Question: So what I have is a full HTML / CSS site that I did not design, I've just inherited it. The issue that I'm facing at the moment is that on one page in particular, when viewed on a phone / tablet, almost becomes too sensitive. What I mean by that is that it actually becomes very difficult to scroll around on the page due to the fact that there are many little "tiles" that are all wired to up for '.click()' listeners, which are being triggered by scrolling on the phones / tablets.
I am really looking for best practices or any ideas anyone might have as how to best handle this. After scouring google, I have been unsuccesful in finding anything of value to me.
A few ideas I had, but have yet to implement are to
- 'click()'- 'click()'
Anyways, here is a sample of the HTML and a screenshot of what the final product looks like when output to a browser
-- There are many of these little '<a>' blocks in succession that stack with the responsive css
'''
<a href="#" class="brand MerchantTile" data-merchantid="2">
<span class="image-holder">
<img src="../images/Macys.png" />
</span>
<p>Shop and earn with</p>
<p>Macys</p>
</a>
'''

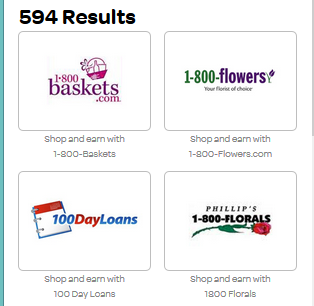
Answer: Start here: <URL> to try migrating the on click events to on touch events to prevent this from happening.